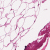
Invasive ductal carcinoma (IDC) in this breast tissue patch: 0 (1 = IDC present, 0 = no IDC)